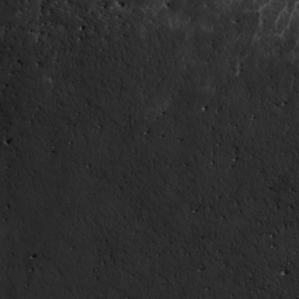
Label: non_frost